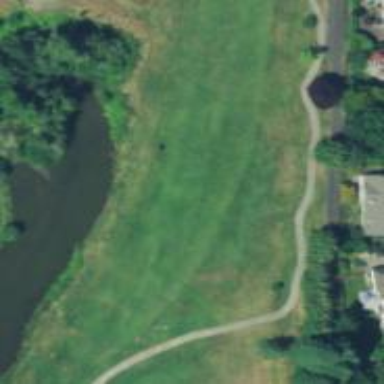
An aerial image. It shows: Golf hole.